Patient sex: F
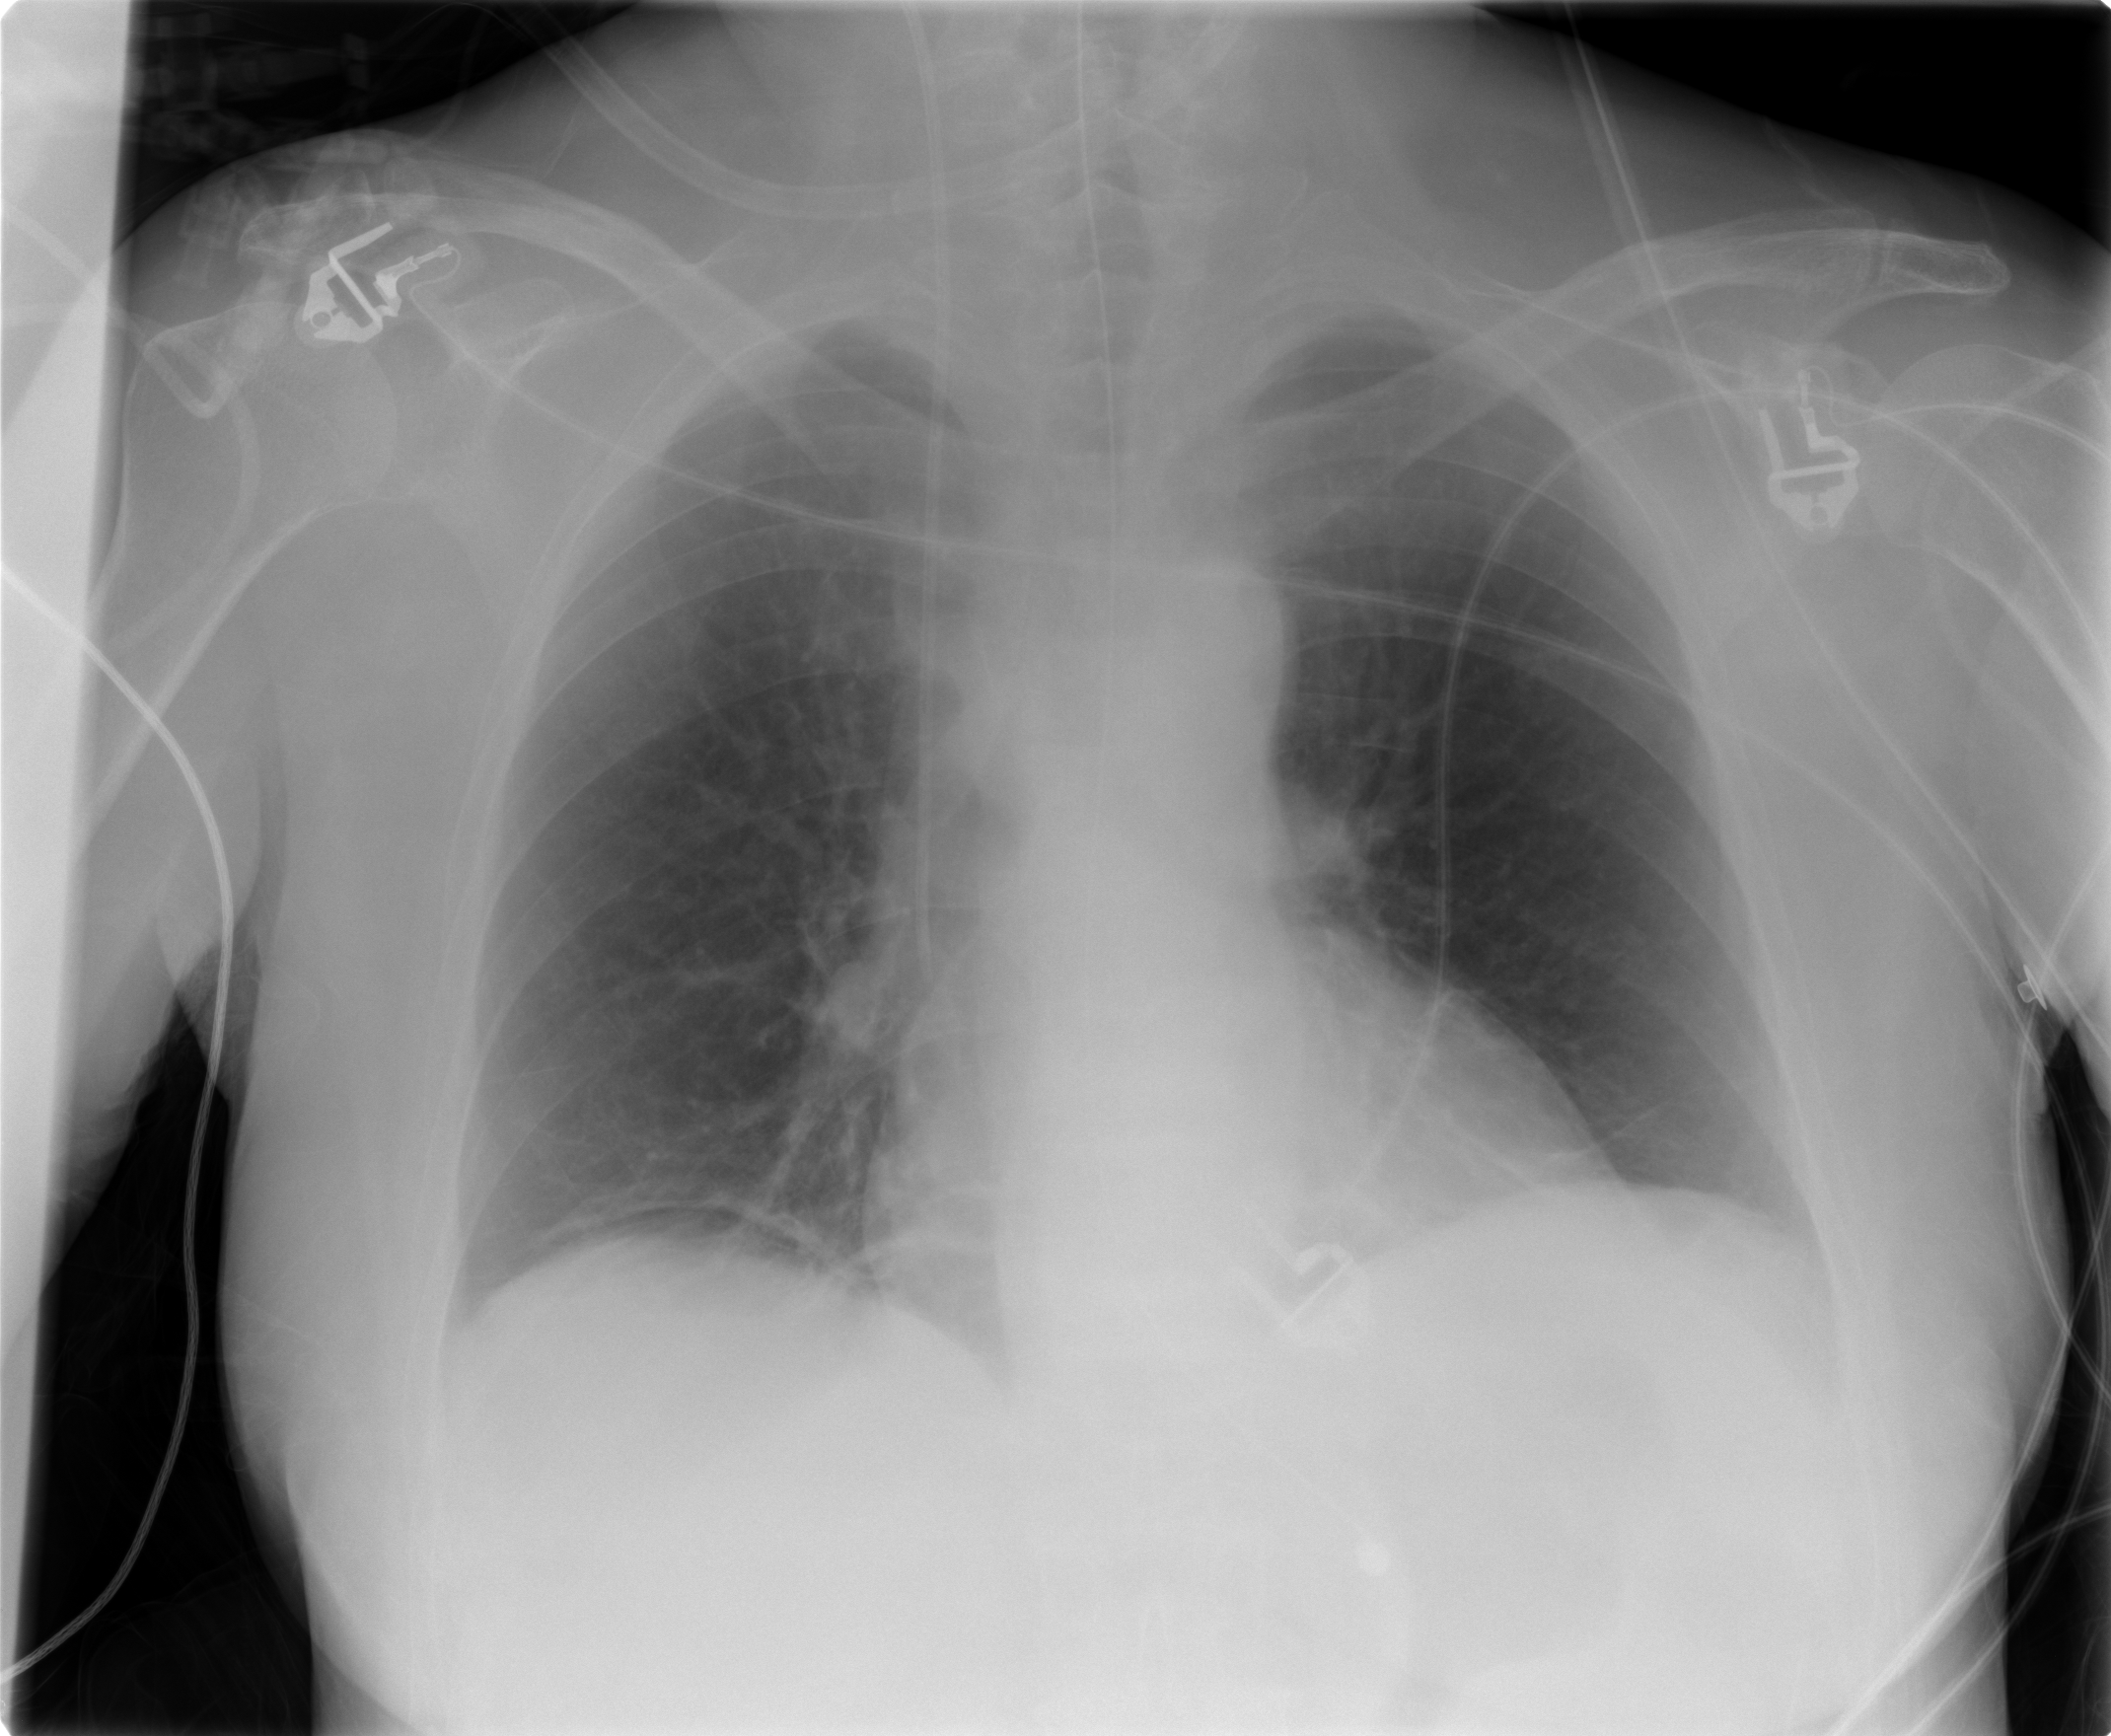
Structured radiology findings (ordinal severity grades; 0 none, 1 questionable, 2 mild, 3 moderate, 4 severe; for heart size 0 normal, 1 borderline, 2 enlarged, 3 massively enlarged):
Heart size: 0
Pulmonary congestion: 0
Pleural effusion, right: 0
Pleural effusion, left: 0
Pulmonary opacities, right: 0
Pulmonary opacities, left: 0
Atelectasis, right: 2
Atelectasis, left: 0